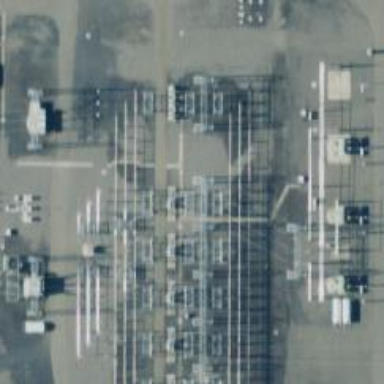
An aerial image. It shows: Outdoor switch for power.